Interaction volume radius: 5 \u00c5
Interaction volume height: 25 \u00c5
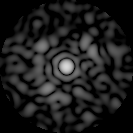
Disorder parameter: 0.8338